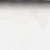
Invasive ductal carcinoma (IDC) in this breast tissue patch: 0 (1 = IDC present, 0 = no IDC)